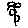
Label: flower